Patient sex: F
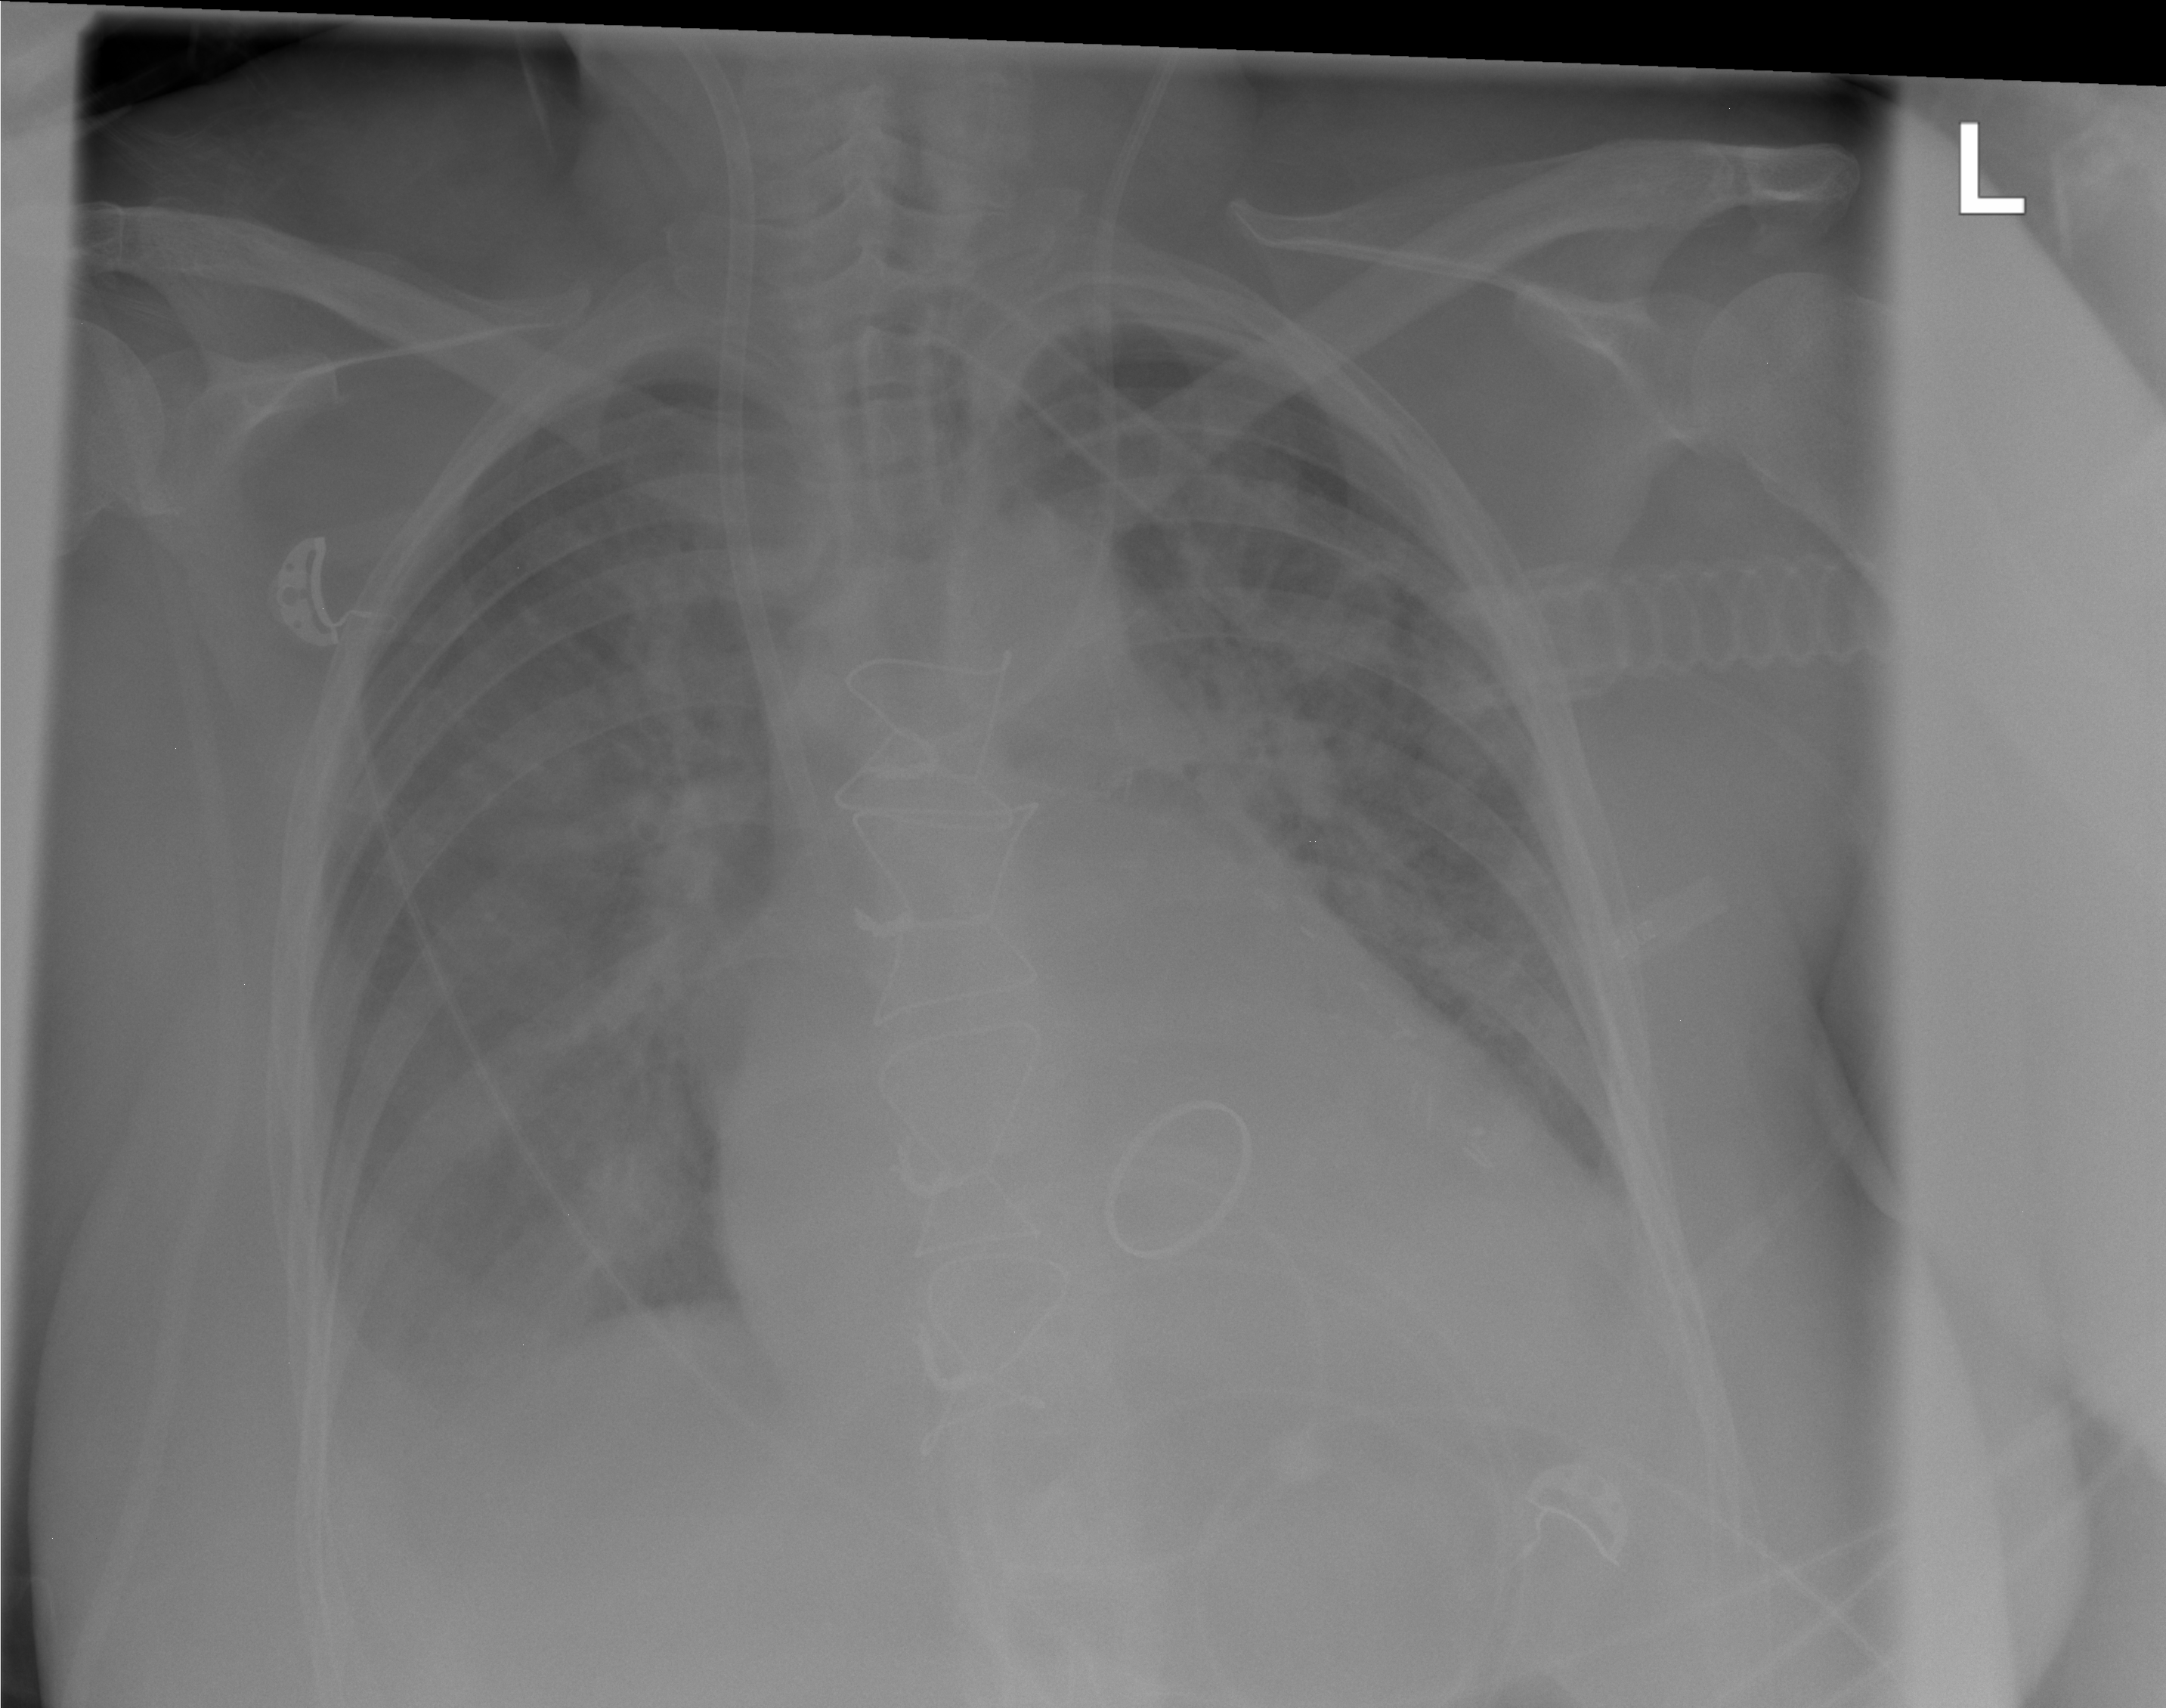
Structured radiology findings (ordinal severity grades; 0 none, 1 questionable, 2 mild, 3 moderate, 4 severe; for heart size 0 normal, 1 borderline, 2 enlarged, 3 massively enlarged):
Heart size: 2
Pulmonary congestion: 0
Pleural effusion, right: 3
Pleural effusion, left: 0
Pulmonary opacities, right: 3
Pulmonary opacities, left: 3
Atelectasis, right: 2
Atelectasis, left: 2